Question: In VS2008 Team System how do I select some Code Analysis rules? The window is empty.

When I build, there is the error:
'''
CA0053 : * Failed to load rules file '
ules': Unable to find the specified file.
'''
Obviously this means the rules file isn't found and that is the problem. What is the remedy? In other words, how do I use the project page properties to create a rules file?
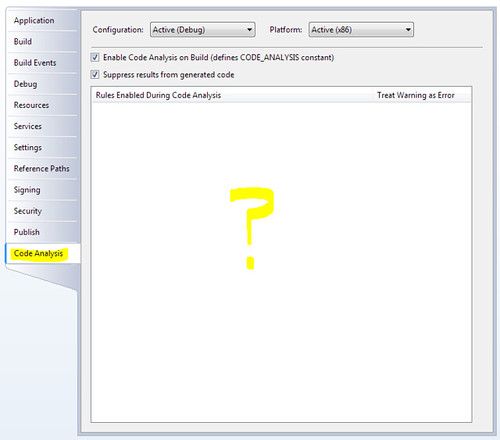
Answer: Figured it out. The path to the code analysis rules are in the project file. If you open the project file in Notepad, you can manually edit it to set the path. This would most likely be relevant with an old project, as fresh projects would already have the correct default path.
For example, in my case I added the full path in the project xml file:
C:\Program Files\Microsoft Visual Studio 9.0\Team Tools\Static Analysis Tools\FxCop\Rules
Then the rules page was populated with choices to select from.